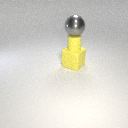
large gray metal sphere above large yellow rubber cube